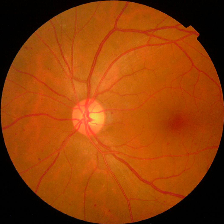
Diabetic retinopathy grade: No DR